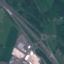
Land use / land cover: Highway